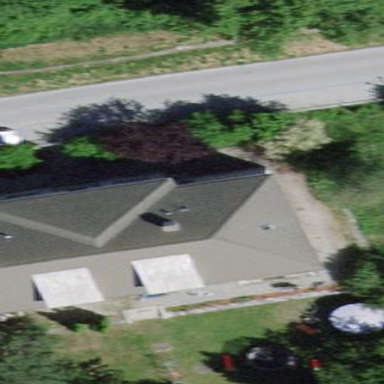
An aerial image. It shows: Apartment building with hipped roof.